Question: I have followed <URL> docs but can't get it done properly.

What is the correct way to setup two or more editors in the same page?
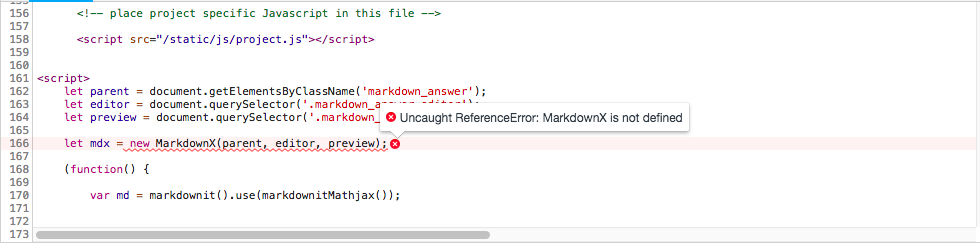
Answer: You don't have to set it up that way. MarkdownX is already initiated as your load '{{form}}' and '{{form.media}}', so it has no meaning. Now, coming to your question. Using two editors on the same page in really straight forward.
in your 'forms.py':
'''
from django import forms
from markdownx.fields import MarkdownxFormField
class FirstForm(forms.Form):
yourfirstfield = MarkdownxFormField()
class SecondForm(forms.Form):
yoursecondfield = MarkdownxFormField()
'''
in your 'views.py':
'''
from django.shortcuts import render
from .forms import FirstForm, SecondForm
def form_view(request):
context = {
'first_form': FirstForm,
'second_form': SecondForm
}
return render(request, 'form_template.html', context)
'''
in your 'form_template.html':
'''
<form>
<p>{{first_form}}</p>
<p>{{second_form}}</p>
</form>
'''
I hope that helps!